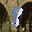
Label: 8